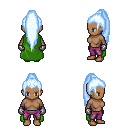
a pixel art fantasy rpg character, female body template, human, dark skin, green cape, magenta pants, white cyan extra-long topknot hairstyle, metal gloves, four views (front, back, left, right), 2x2 character sprite sheet, small pixel art, hard edges, no anti-aliasing